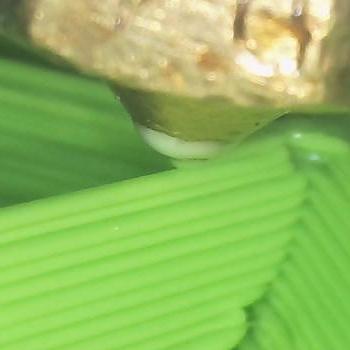
Flow rate: 118%